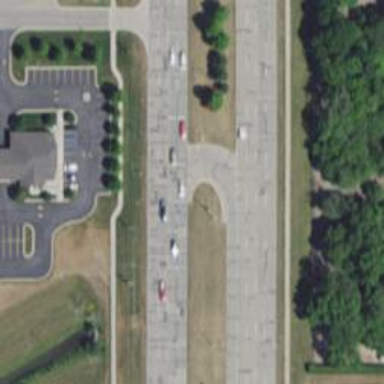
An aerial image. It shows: Secondary link road with separate sidewalk.